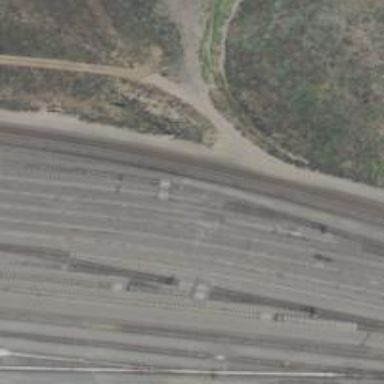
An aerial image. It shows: Railway yard.